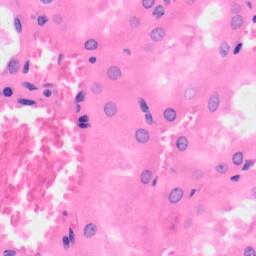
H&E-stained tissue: Kidney